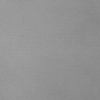
Label: dusty